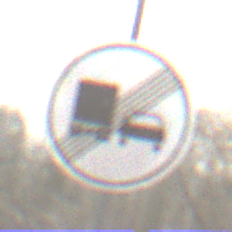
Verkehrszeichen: EndeUeberholverbotKraftfahrzeuge
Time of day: MorningAfternoon
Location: Outdoor (Nature)
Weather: PartlyCloudy
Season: Winter
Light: Natural